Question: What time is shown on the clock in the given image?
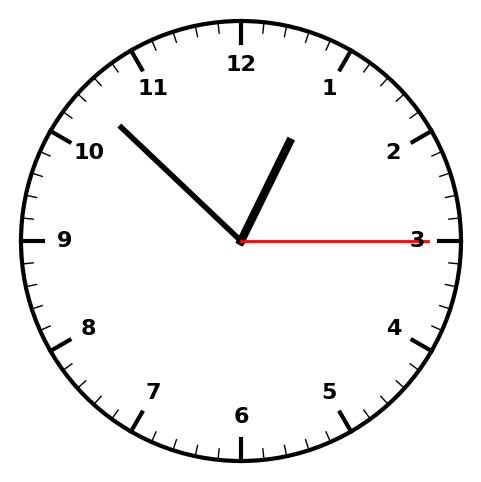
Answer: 12:52:15